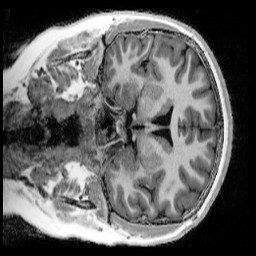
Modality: UNIT1_denoised
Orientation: coronal
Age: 13
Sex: female
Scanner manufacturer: siemens
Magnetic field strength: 3 T
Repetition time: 4 s
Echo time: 0.00303 s